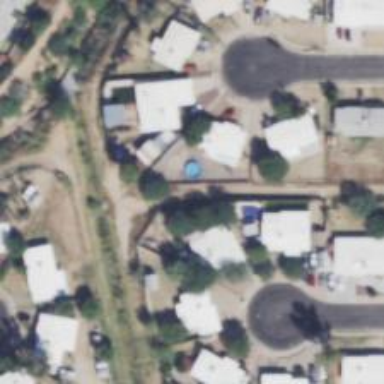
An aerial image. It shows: Alley classified as service road.